Question: when I try to open file orapwd.exe, it opens and immediately shuts down
Also, I tried to open it with admin rights, but nothing changed.

What you could recommend?
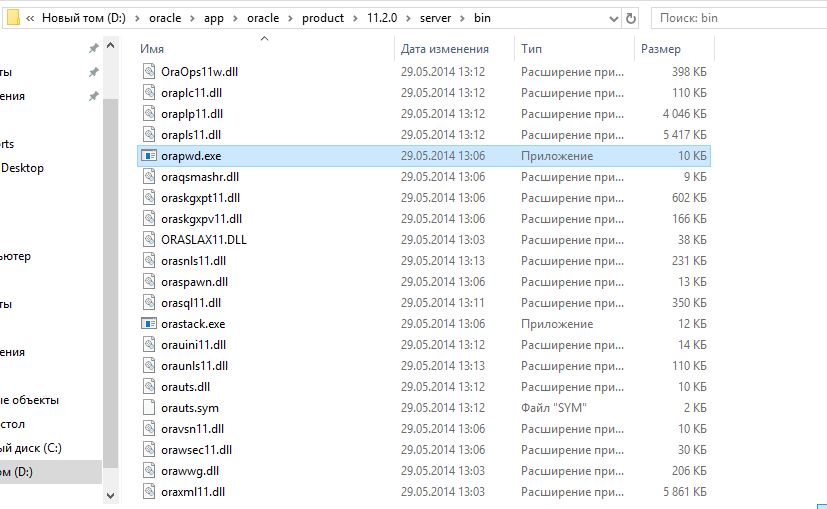
Answer: It is used to create a password file. Run it from the operating system command prompt; navigate to that directory (to be sure which file you'll actually run). For example:
'''
d:
cd d:\oraclepp\oracle\product .2.0\serverin
orapwd file=orapwSID password=oracle entries=5
'''